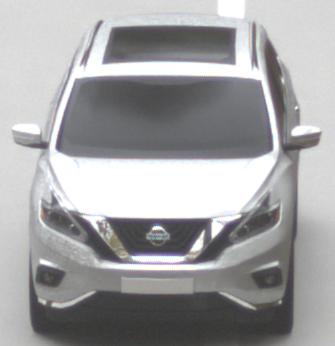
Make: Nissan
Model: Murano
Detailed model: Gen. 3 Z52
Model produced from: 2015
Doors: 5
Color: white
Road condition: dry road
Daytime: morning or afternoon
Contrast: low contrast